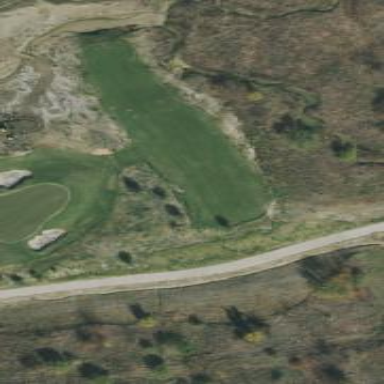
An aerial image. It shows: Golf tee.